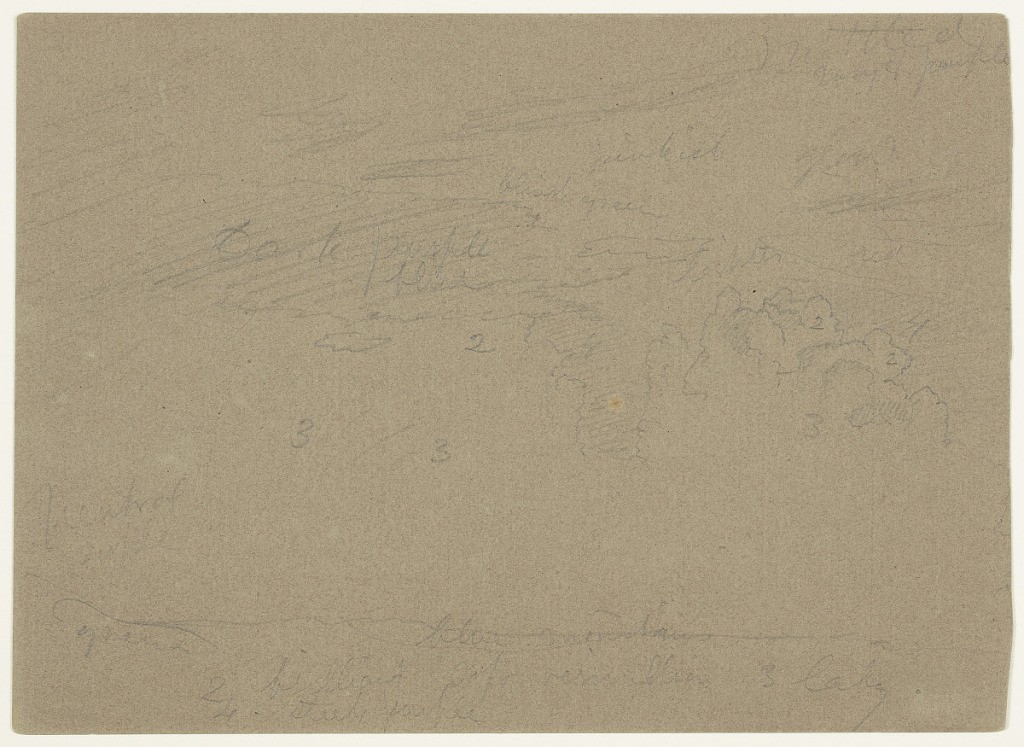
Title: Sketch of Billowing Clouds
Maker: Frederic Edwin Church, American, 1826–1900
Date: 1870–80
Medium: Graphite on brown wove paper
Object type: Drawing
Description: Atmosphere and landscape sketch showing a view of billowing clouds in a tumultuous sky over hilly terrain. At center and right, a mass of clouds rises into multiple billowing forms and casts shadows on the clouds behind it. Multiple other long and wispy clouds are visible in the sky. The outline of a hilly landscape follows the lower margin.